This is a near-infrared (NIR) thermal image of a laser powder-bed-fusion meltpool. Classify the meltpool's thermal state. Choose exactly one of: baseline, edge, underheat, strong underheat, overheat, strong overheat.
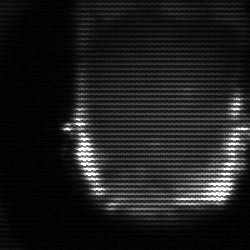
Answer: baseline